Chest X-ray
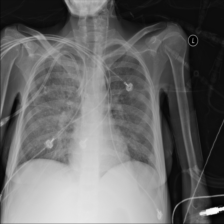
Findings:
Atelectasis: negative
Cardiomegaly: negative
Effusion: negative
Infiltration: negative
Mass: negative
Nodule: negative
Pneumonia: negative
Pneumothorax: negative
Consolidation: negative
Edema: negative
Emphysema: negative
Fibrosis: negative
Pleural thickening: negative
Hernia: negative